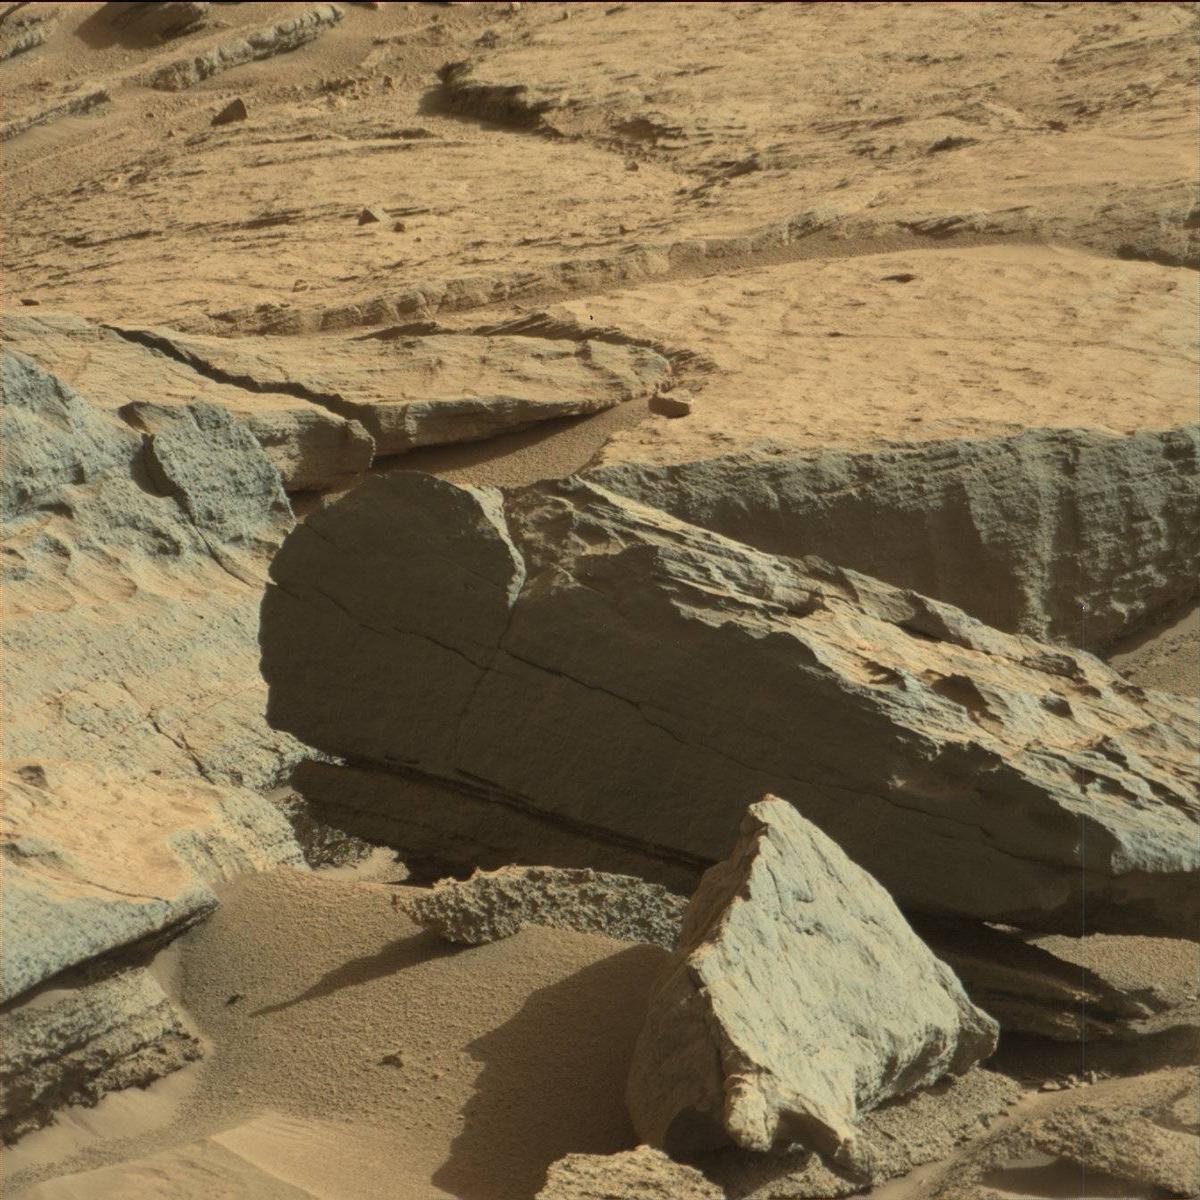
Terrain classes present: Bedrock, Rock, Sand / Soil